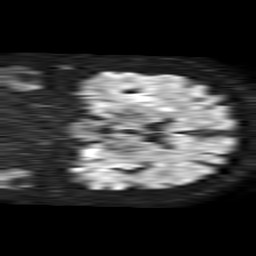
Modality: TRACE
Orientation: coronal
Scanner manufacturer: philips
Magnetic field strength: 1.5 T
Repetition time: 4.6 s
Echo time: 0.08517 s